Interaction volume radius: 5 \u00c5
Interaction volume height: 25 \u00c5
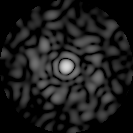
Disorder parameter: 0.8912